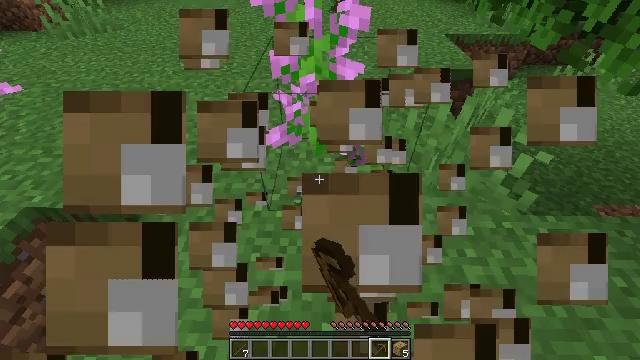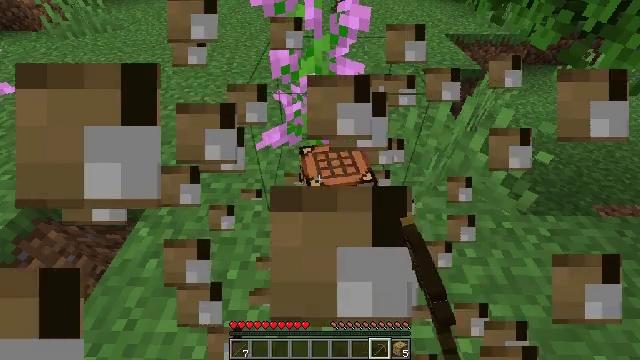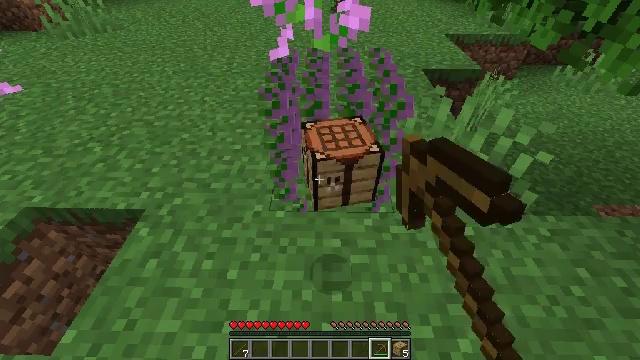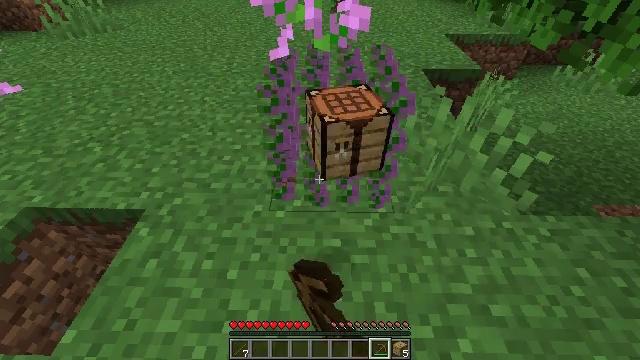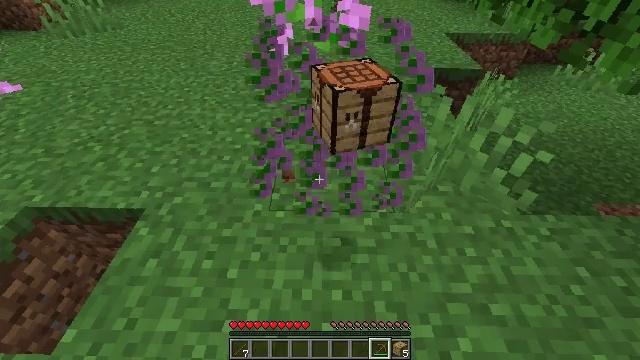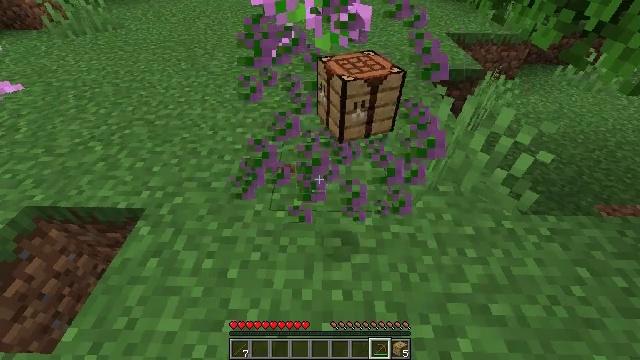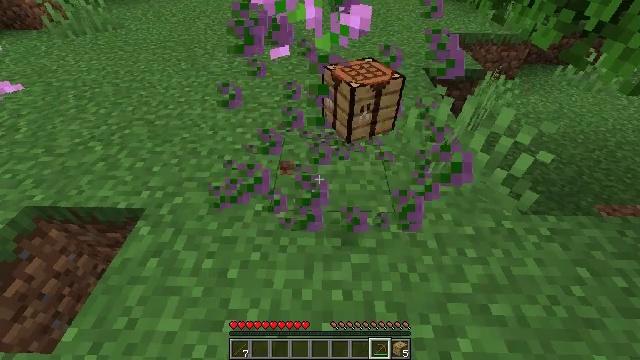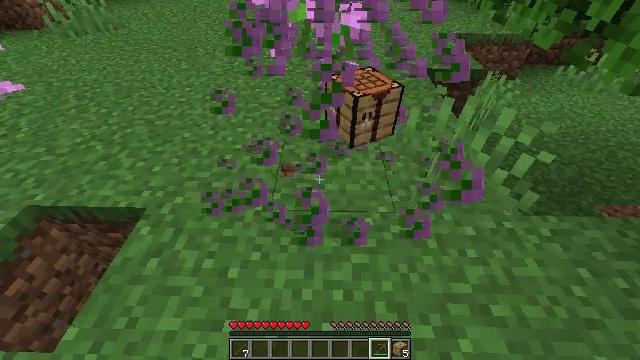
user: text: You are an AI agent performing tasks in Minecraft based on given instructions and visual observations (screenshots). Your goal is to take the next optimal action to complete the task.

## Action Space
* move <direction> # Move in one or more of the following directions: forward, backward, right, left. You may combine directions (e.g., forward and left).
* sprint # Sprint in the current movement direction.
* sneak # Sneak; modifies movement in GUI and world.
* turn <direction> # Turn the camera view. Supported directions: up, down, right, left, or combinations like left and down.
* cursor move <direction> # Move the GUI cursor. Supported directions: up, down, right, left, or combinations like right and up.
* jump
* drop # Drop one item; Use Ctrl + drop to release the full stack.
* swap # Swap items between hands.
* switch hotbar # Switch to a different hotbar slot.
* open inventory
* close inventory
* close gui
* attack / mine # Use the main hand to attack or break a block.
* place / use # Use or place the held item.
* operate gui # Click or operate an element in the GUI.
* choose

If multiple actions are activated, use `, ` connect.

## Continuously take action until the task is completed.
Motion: motion action
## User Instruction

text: Collect lilac by left-clicking.
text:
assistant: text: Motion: attack / mine
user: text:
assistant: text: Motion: attack / mine
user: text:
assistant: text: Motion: attack / mine
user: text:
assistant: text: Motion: no_op
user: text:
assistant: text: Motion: no_op
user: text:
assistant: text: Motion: no_op
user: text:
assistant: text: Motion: no_op
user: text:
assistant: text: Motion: no_op